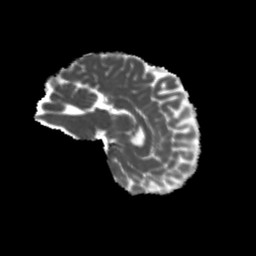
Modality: MD
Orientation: sagittal
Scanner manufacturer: siemens
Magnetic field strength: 3 T
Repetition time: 4 s
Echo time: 0.0594 s